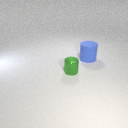
large blue rubber cylinder to the right of small green metal cylinder